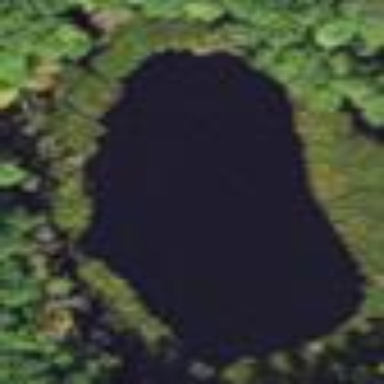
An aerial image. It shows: Pond surrounded by natural water.